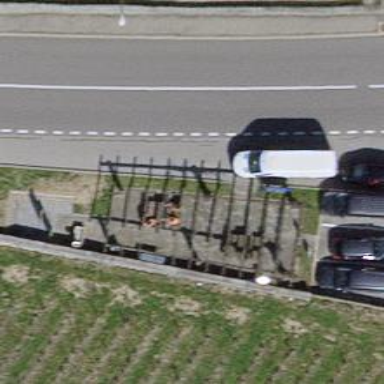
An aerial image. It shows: Rest area on the road.